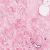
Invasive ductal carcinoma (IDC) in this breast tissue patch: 0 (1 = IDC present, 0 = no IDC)